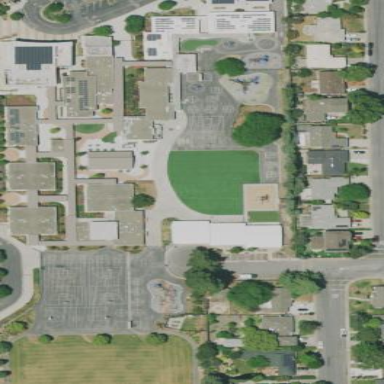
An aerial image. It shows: School.